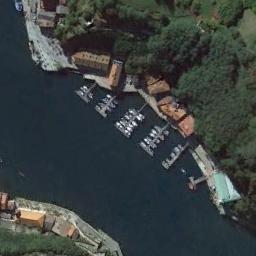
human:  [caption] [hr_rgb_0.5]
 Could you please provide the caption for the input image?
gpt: The harbor with lots of neatly docked boats is between some buildings on the shore and a forest is next to the harbor .

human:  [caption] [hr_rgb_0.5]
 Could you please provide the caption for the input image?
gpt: Many ships moored neatly on the sea next to the harbor of forests and buildings .

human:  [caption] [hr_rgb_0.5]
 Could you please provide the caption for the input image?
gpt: There are many trees near the harbor .

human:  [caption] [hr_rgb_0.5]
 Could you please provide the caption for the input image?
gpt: There were many white ships in the harbor .

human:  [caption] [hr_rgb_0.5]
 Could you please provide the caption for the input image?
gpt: There are many green trees and some brown buildings beside the harbor .